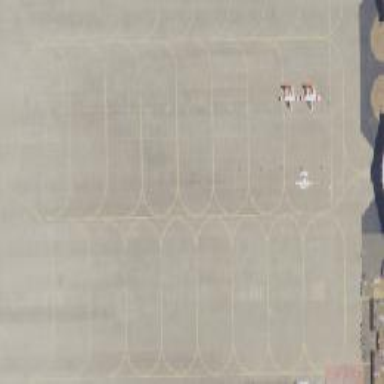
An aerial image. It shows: View of taxiway at the airport.